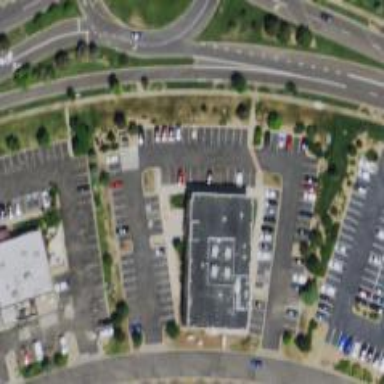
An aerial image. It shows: Healthcare clinic is depicted in the image.